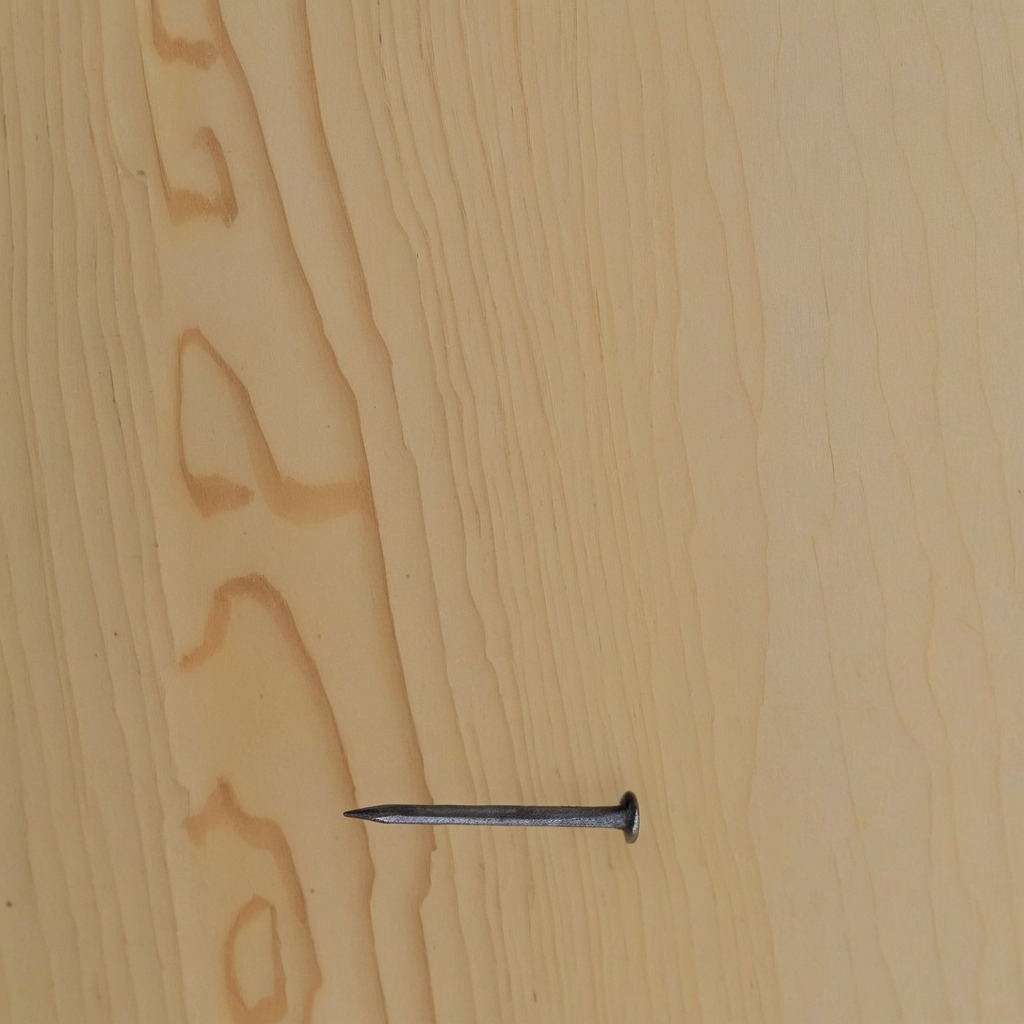
A nail is lying on a plywood surface in a paint workshop lit by afternoon window light.